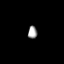
Tissue: prostate
Cell type: Epithelial cells
Senescence score: 0.284
Nuclear area (px): 115
Mean DAPI intensity: 159.148